七年级 · 组合几何学
如图所示, 用三种大小不同的 5 个正方形和一个长方形（阴影部分）拼成长方形 $\mathrm{ABCD}$, 其中 $E F=7$ 厘米, 最小的正方形的边长为 $\mathrm{x}$ 厘米.

(1) $F G=$ \$ \qquad \$厘米, $D G=$ \$ \qquad \$厘米 (用含 $\mathrm{x}$ 的整式分别表示);

(2) 求长方形 $\mathrm{ABCD}$ 的周长 (用含 $\mathrm{x}$ 的整式表示), 当 $x=9$ 厘米时, 求其值.
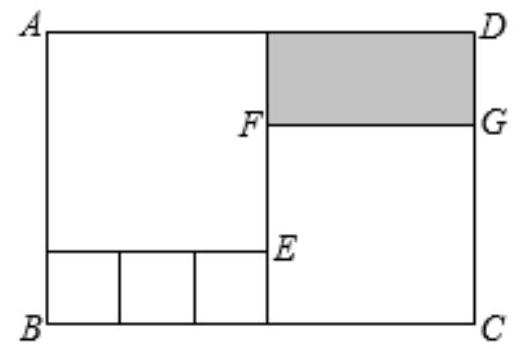
答案: $(1)(x+7) ;(3 x-7)$

(2) 解: 长方形的宽为: $x+3 x=4 x(\mathrm{~cm})$, 长为: $3 x+x+7=(4 x+7)(\mathrm{cm})$,则长方形 $\mathrm{ABCD}$ 的周长为: $[4 x+(4 x+7)] \times 2=(16 x+14)(\mathrm{cm})$,
当 $x=9$ 时, $16 x+6=16 \times 9+14=158(\mathrm{~cm})$.
解析: (1) 由图可知: $\mathrm{FG}=(x+7)$ 厘米, $\mathrm{DG}=(3 x-7)$ 厘米;

故答案是: $(x+7),(3 x-7)$;